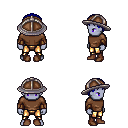
a pixel art fantasy rpg character, male body template, dark elf, purple skin, brown long-sleeve shirt, gold greaves, blue plain hairstyle, chain helm, leather bracers, brown shoes, four views (front, back, left, right), 2x2 character sprite sheet, small pixel art, hard edges, no anti-aliasing